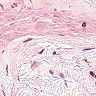
Metastatic tissue present: no